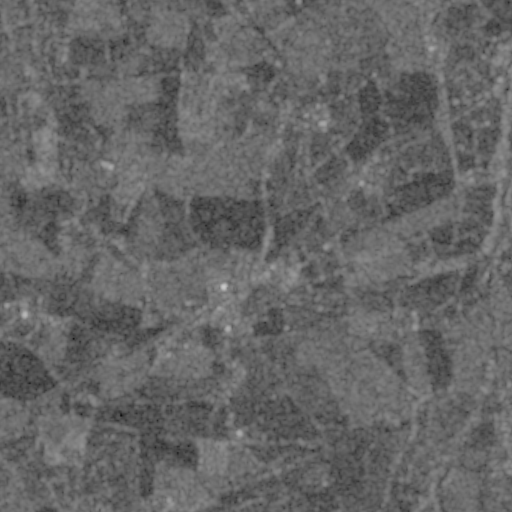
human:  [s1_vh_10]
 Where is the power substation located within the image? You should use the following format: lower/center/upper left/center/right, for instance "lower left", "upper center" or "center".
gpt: The power substation is located in the lower center of the image.
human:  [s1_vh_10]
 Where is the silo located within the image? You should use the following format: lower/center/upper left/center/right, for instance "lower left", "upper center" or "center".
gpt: The silo is located in the upper left of the image.
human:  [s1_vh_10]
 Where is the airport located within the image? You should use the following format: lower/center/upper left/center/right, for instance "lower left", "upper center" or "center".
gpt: There is no airport in the image.

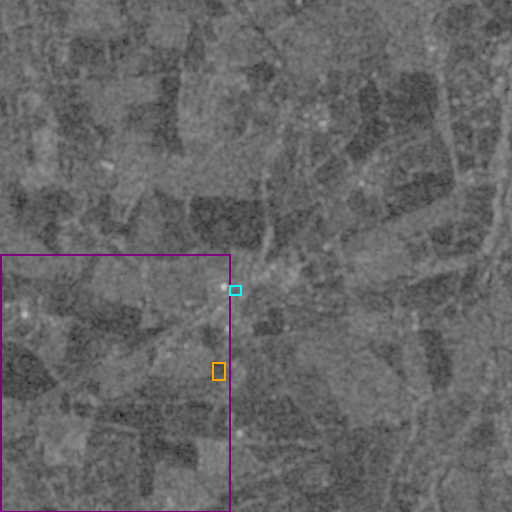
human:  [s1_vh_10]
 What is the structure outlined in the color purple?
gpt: The structure outlined in purple is a crop field.
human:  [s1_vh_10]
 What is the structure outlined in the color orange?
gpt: The structure outlined in orange is a park.
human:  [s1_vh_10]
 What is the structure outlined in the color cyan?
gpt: The structure outlined in cyan is a parking lot.
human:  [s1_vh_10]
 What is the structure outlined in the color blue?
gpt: There is no blue outline.